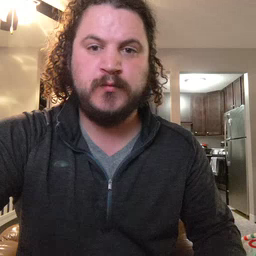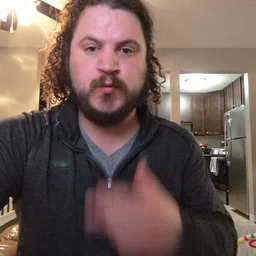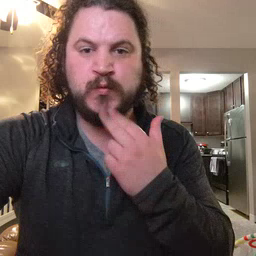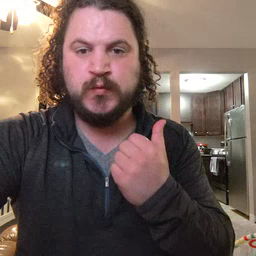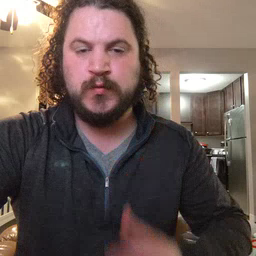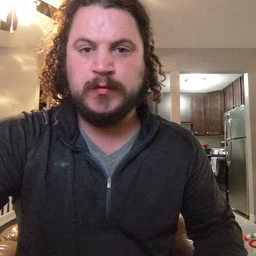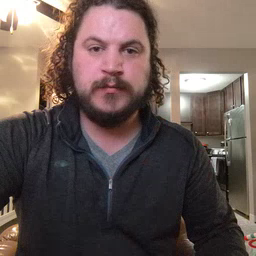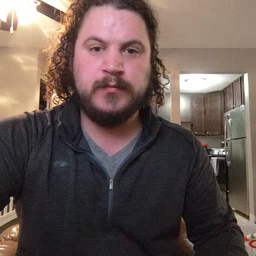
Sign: cute